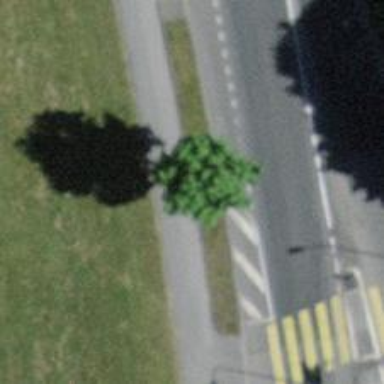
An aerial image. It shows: Tree-lined avenue.